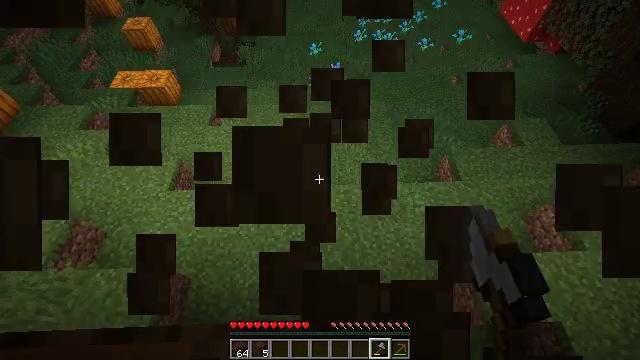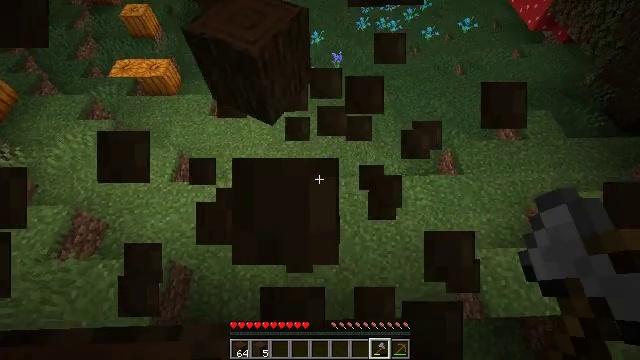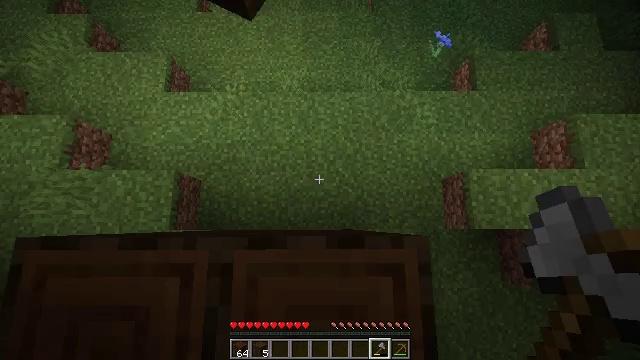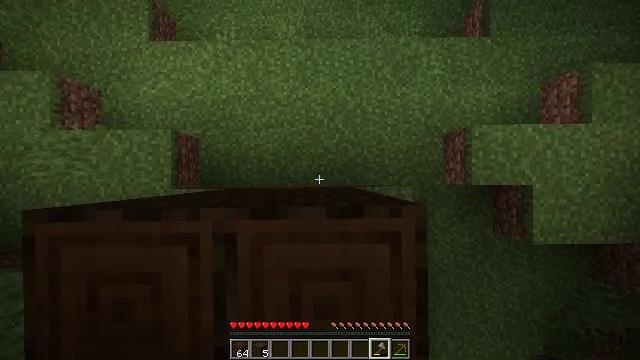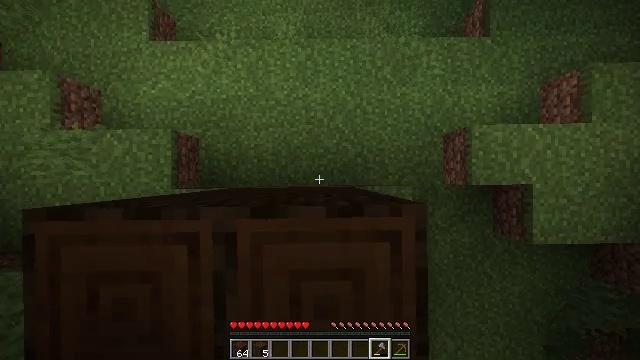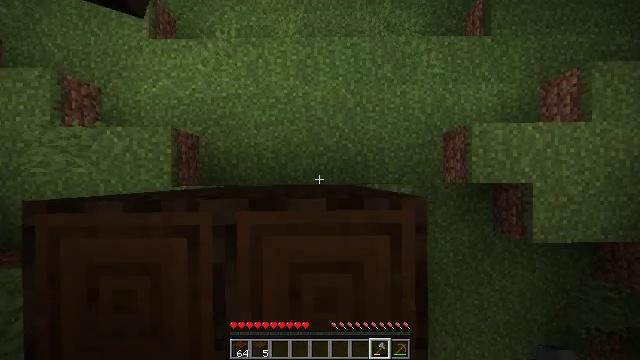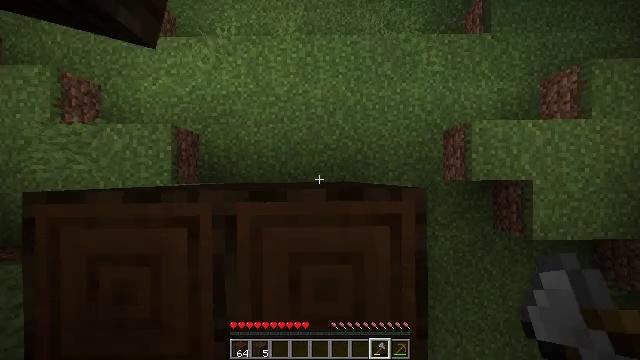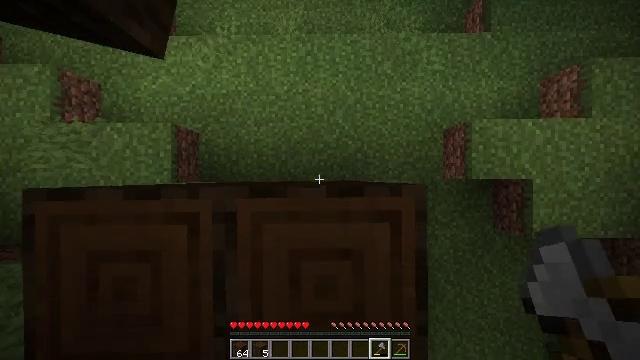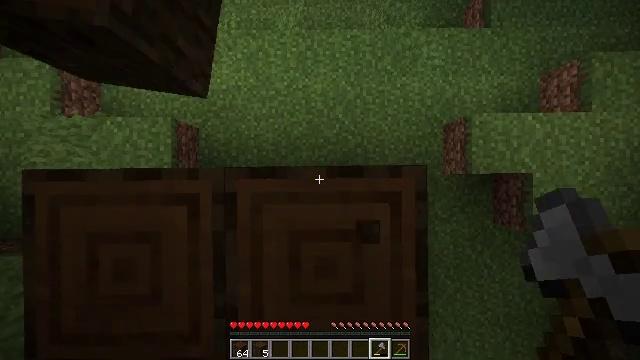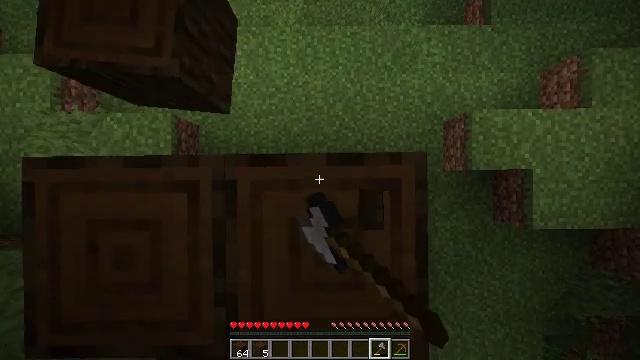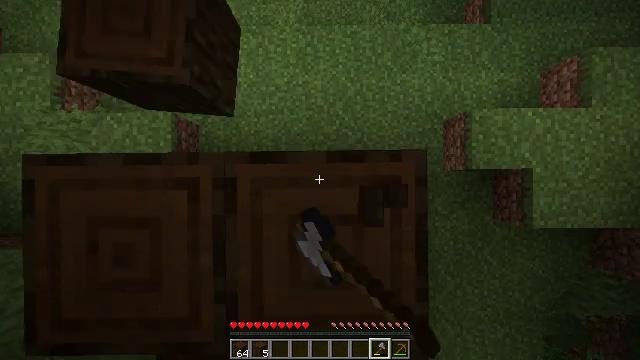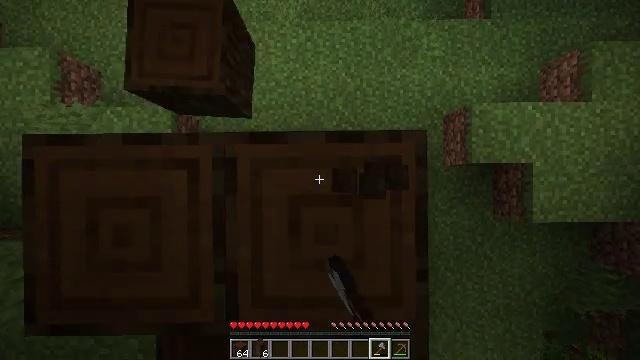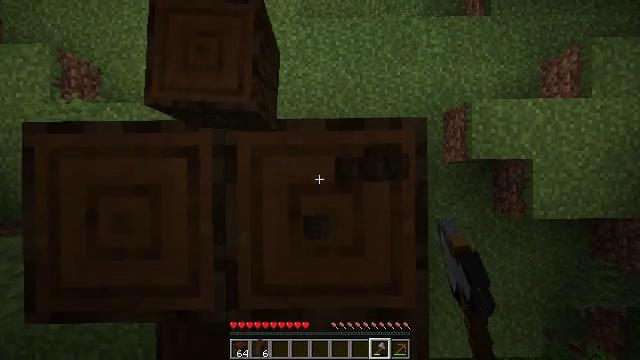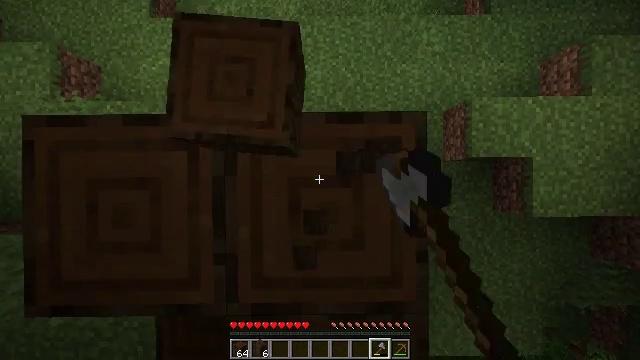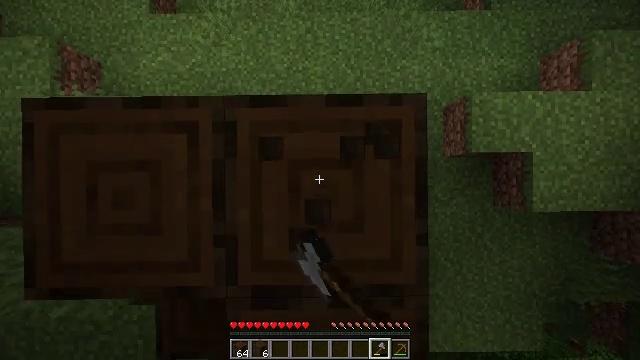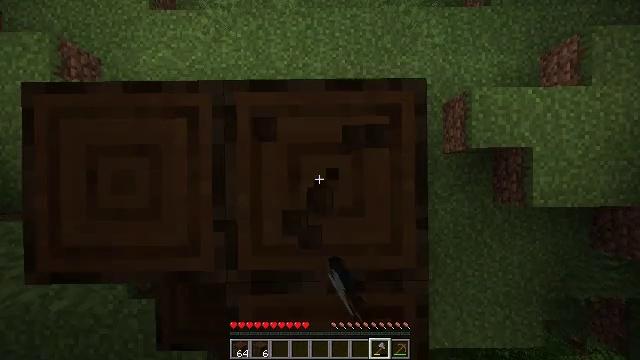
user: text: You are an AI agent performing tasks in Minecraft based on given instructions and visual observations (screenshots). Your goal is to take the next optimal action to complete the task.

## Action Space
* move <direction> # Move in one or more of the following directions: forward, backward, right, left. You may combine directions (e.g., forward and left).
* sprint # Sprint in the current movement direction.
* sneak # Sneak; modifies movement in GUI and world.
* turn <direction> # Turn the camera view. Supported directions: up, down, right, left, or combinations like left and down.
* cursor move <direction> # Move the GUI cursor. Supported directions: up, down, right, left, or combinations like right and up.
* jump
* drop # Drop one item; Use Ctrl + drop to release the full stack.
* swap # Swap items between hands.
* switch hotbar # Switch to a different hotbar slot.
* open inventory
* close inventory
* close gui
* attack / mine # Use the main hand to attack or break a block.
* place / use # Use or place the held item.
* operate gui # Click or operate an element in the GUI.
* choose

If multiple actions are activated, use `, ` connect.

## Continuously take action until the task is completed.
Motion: motion action
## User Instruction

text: Collect dark oak log for building.
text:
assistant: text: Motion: move forward, sneak, turn down, attack / mine
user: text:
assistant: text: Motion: move forward, sneak, turn left and down, attack / mine
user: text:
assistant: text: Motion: sneak, turn down, attack / mine
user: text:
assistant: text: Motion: move back, sneak, turn down, attack / mine
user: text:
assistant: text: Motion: move back, sneak, turn down, attack / mine
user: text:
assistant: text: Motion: move back, sneak, attack / mine
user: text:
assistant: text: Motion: move back, sneak, attack / mine
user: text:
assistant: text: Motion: move back, sneak, attack / mine
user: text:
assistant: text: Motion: move back, sneak, attack / mine
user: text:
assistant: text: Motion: move back, sneak, attack / mine
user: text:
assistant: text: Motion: move back, sneak, attack / mine
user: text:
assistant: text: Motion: move back, sneak, attack / mine
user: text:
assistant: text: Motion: move back, sneak, attack / mine
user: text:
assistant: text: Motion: move back, sneak, attack / mine
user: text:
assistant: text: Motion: move back, sneak, attack / mine
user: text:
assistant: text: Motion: move back, sneak, attack / mine
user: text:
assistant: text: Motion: sneak, attack / mine
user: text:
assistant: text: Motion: sneak, attack / mine
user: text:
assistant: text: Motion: sneak, turn left and up, attack / mine
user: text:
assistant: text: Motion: sneak, turn left, attack / mine
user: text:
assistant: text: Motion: sneak, turn left, attack / mine
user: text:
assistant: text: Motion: sneak, attack / mine
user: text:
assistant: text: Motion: sneak, attack / mine
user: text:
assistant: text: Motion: sneak, attack / mine
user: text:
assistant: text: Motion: sneak, attack / mine
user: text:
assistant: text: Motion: sneak, turn left, attack / mine
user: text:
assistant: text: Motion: sneak, turn left, attack / mine
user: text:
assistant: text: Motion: sneak, turn left and up, attack / mine
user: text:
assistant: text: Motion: sneak, turn left and up, attack / mine
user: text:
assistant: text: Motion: move right, sneak, turn left and up, attack / mine